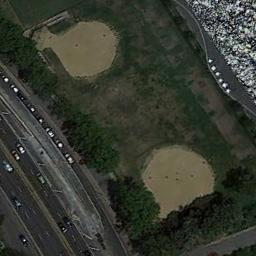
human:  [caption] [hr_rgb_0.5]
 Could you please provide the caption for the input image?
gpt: There are two baseball diamonds covered with trees by the road .

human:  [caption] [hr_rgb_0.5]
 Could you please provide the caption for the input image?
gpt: There are two baseball diamonds in the wasteland beside the highway .

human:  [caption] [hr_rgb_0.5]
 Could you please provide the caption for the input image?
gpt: There is a red track next to the baseball field .

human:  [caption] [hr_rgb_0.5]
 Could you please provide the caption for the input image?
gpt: Two baseball diamonds surrounded by some trees and a few freeways beside .

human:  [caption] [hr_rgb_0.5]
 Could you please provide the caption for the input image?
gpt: There are a lot of cars on the road next to the baseball diamonds .